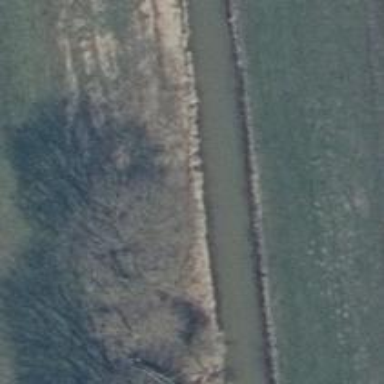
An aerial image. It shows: Row of trees in natural setting.